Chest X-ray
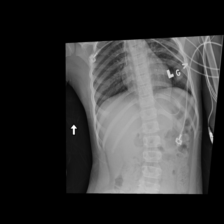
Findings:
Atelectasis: negative
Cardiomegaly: negative
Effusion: negative
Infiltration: negative
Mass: negative
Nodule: negative
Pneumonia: negative
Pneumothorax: negative
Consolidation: negative
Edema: negative
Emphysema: negative
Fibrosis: negative
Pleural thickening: negative
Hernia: negative